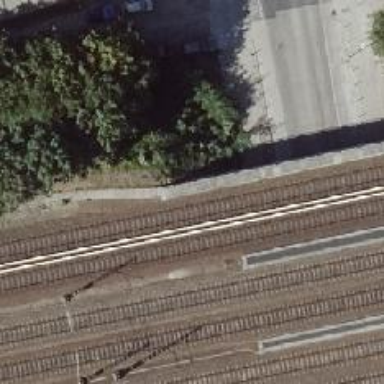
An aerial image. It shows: Bridge for light rail electrified railway.